Field crop: maize
Growth stage: 2
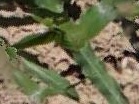
Species: maize